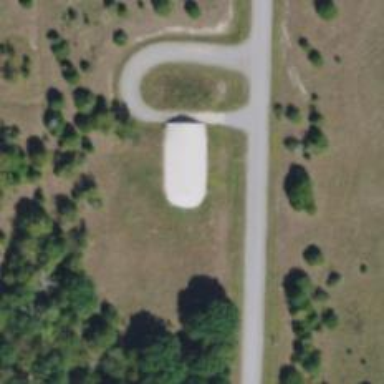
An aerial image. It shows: Military bunker for protection and defense.